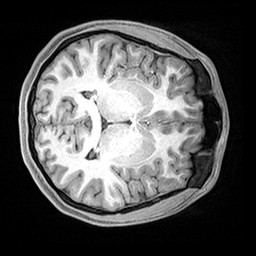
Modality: T1w
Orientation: axial
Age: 18
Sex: male
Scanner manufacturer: siemens
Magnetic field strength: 3 T
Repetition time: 2.4 s
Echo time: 0.00217 s